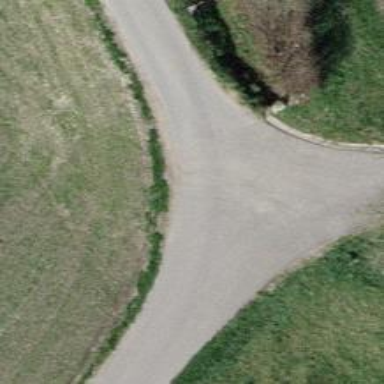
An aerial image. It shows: Unclassified road.